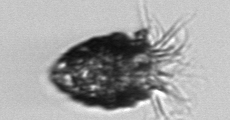
Label: Stenosemella_pacifica